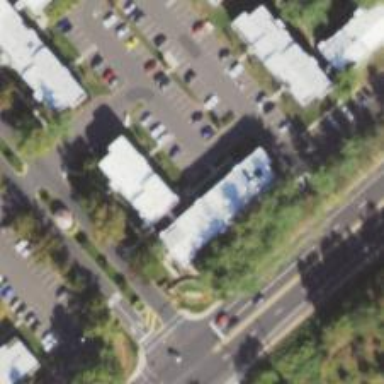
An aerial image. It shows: Footway.